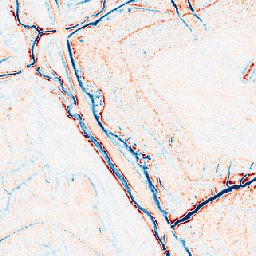
Category: edge_preserving
Decomposition family: bilateral
Decomposition parameters: d: 9
sigma_color: 50
sigma_space: 100
Upsampling method: area
Upsampling parameters: scale: 8
Upsampling scale: 8